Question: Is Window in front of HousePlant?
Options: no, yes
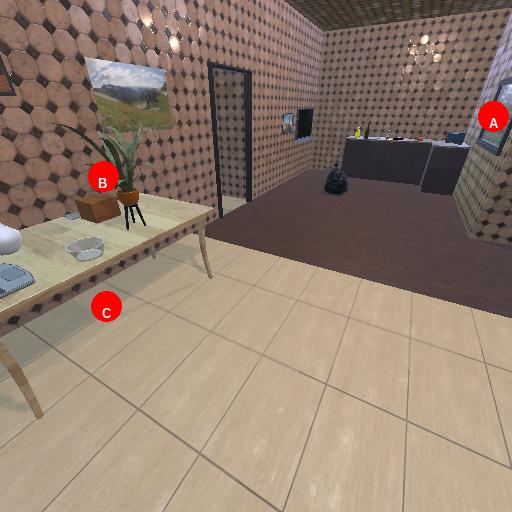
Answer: no